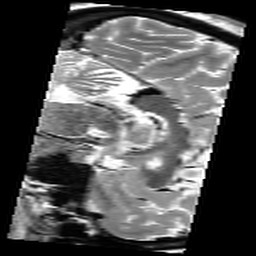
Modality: T2w
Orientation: sagittal
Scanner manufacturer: siemens
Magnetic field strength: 3 T
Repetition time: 9.86 s
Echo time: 0.05 s